Field crop: maize
Growth stage: 2
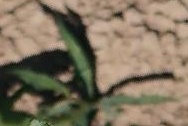
Species: maize